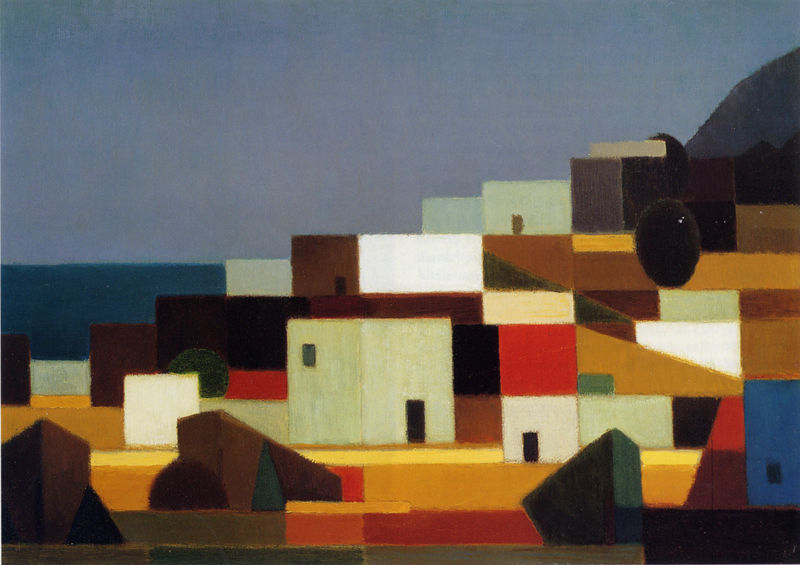
Titel: Panarea
Künstler: Alwin Stützer
Standort: München
Institution: Städtische Galerie im Lenbachhaus
Schlagwörter: baum, berg, blau, dunkel, himmel, meer, schatten, wasser, weiß, bäume, dreieck, gelb, grün, kubismus, landschaft, ocker, see, stadt, braun, bunt, fenster, grau, hell, orange, schwarz, tür, dach, haus, rot, wiese, expressionismus, wand, erde, felder, horizont, häuser, hügel, busch, pflanzen, anhöhe, kreis, italien, süden, türen, moderne, abstrakt, berge, farben, fels, flächen, gebirge, farbe, formen, linien, stufen, rechtecke, wände, rechteck, würfel, geometrisch, steigung, griechenland, lichts, grü, geometrie, kästchen, quadrat, viereck, klee, weise, kuben, mittelmeer, mediteran, huas, kapier das spiel nicht